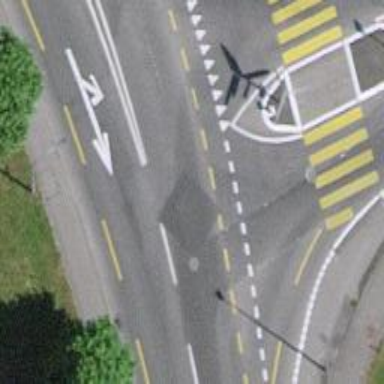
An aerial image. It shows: Tertiary road with designated cycle lane and separate sidewalks on both sides.